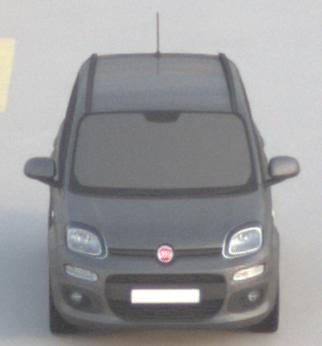
Make: Fiat
Model: Panda 1.2 8V
Detailed model: Panda (312)
Model produced from: 2013/02
Model produced until: 2013/12
Doors: 5
Color: gray
Road condition: dry road
Daytime: sunrise or sunset
Contrast: low contrast